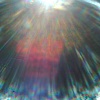
Label: sunburn